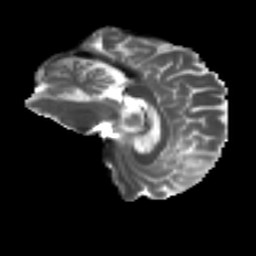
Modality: T2w
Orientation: sagittal
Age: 65
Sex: female
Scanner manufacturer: ge
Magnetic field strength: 3 T
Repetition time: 7.8 s
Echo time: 0.0606 s